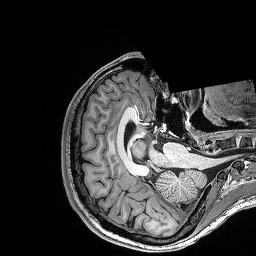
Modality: T1w
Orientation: axial